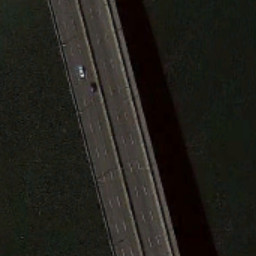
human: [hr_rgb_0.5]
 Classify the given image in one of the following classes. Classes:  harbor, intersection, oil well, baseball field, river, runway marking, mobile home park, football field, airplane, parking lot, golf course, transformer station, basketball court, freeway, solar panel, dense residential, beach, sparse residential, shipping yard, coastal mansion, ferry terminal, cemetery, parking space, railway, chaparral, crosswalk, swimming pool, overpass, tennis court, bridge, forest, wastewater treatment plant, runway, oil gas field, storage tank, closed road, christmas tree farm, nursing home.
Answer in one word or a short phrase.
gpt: bridge